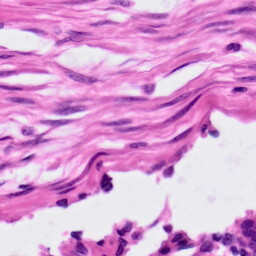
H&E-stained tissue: Ovarian